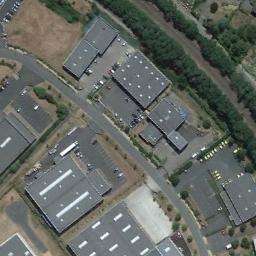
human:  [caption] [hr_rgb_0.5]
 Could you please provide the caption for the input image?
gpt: The industrial area has some gray workshops and parking lots .

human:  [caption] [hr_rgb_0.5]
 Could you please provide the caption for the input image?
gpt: There is a road between the two industrial zones .

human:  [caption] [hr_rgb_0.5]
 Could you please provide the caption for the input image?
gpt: There are many black buildings and some trees on the industrial area .

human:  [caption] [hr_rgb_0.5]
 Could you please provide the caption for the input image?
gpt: There are many neatly arranged factories and roads in an industrial area, With good greenery and empty spaces .

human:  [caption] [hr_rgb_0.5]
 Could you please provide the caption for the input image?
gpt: Many houses of different shapes are in the industrial area .